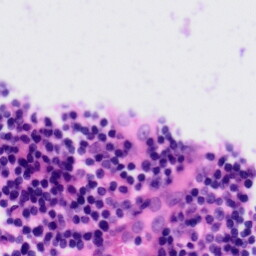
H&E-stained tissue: Tonsil